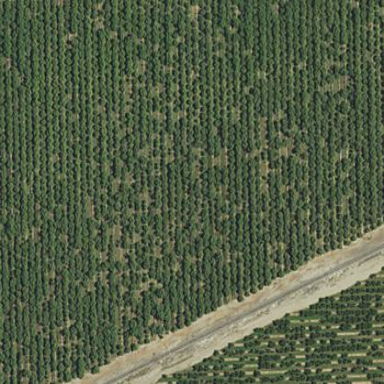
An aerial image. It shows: Almond orchard with rows of almond trees.